Question: I have a buffered image that looks something like this.
How do I give it color? I am new to image processing in java any help would be greatly appreciated. This is a sample of the code that generates this picture.
'''
public BufferedImage getDifferenceImage(BufferedImage img1, BufferedImage img2) {
int width1 = img1.getWidth(); // Change - getWidth() and getHeight() for BufferedImage
int width2 = img2.getWidth(); // take no arguments
int height1 = img1.getHeight();
int height2 = img2.getHeight();
if ((width1 != width2) || (height1 != height2)) {
System.err.println("Error: Images dimensions mismatch");
System.exit(1);
}
// NEW - Create output Buffered image of type RGB
BufferedImage outImg = new BufferedImage(width, height, BufferedImage.TYPE_INT_RGB);
// Modified
long diff;
int result; // Stores output pixel
for (int i = 0; i < height1; i++) {
for (int j = 0; j < width1; j++) {
int rgb1 = img1.getRGB(j, i);
int rgb2 = img2.getRGB(j, i);
int r1 = (rgb1 >> 16) & 0xff;
int g1 = (rgb1 >> 8) & 0xff;
int b1 = (rgb1) & 0xff;
int r2 = (rgb2 >> 16) & 0xff;
int g2 = (rgb2 >> 8) & 0xff;
int b2 = (rgb2) & 0xff;
diff = Math.abs(r1 - r2); // Change
diff += Math.abs(g1 - g2);
diff += Math.abs(b1 - b2);
diff /= 255; // Change - Ensure result is between 0 - 255
// Make the difference image gray scale
// The RGB components are all the same
result = (diff << 16) | (diff << 8) | diff;
outImg.setRGB(j, i, result); // Set result
}
}
// Now return
return outImg;
}
'''
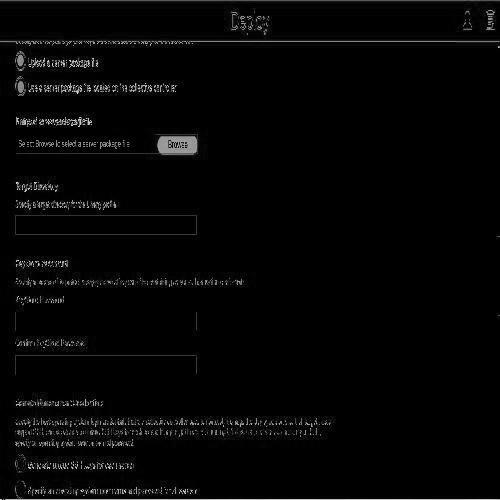
Answer: Try changing the code where you are calculating the difference between colours where instead of setting each of the colour channels to be the same and it generating grayscale, try setting each colour channel to be their own respective differences rather than adding up the differences in each colour channel. In other words, try this:
'''
// Modified - Changed to int as pixels are ints
int rDiff, gDiff, bDiff;
int result; // Stores output pixel
for (int i = 0; i < height1; i++) {
for (int j = 0; j < width1; j++) {
int rgb1 = img1.getRGB(j, i);
int rgb2 = img2.getRGB(j, i);
int r1 = (rgb1 >> 16) & 0xff;
int g1 = (rgb1 >> 8) & 0xff;
int b1 = (rgb1) & 0xff;
int r2 = (rgb2 >> 16) & 0xff;
int g2 = (rgb2 >> 8) & 0xff;
int b2 = (rgb2) & 0xff;
rDiff = Math.abs(r1 - r2); // Change
gDiff = Math.abs(g1 - g2);
bDiff = Math.abs(b1 - b2);
result = (rDiff << 16) | (gDiff << 8) | bDiff;
outImg.setRGB(j, i, result); // Set result
}
}
'''
---
# Edit - August 1, 2014
You mentioned that if there is difference between two pixels in their corresponding spots, we should set this colour to yellow (or purple / magenta). We can very easily do that. Simply calculate the added difference between all of the channels, and if it's not equal to 0, set the output colour to yellow (or purple / magenta). Else, just keep the colour the way it is. I'm also going to assume that you'll want to keep the pixels from the same if there is no difference. If you want to keep the pixels from to be the same, just change the variable in the code. In other words:
'''
// Modified - Changed to int as pixels are ints
int diff;
int result; // Stores output pixel
for (int i = 0; i < height1; i++) {
for (int j = 0; j < width1; j++) {
int rgb1 = img1.getRGB(j, i);
int rgb2 = img2.getRGB(j, i);
int r1 = (rgb1 >> 16) & 0xff;
int g1 = (rgb1 >> 8) & 0xff;
int b1 = (rgb1) & 0xff;
int r2 = (rgb2 >> 16) & 0xff;
int g2 = (rgb2 >> 8) & 0xff;
int b2 = (rgb2) & 0xff;
diff = Math.abs(r1 - r2); // Change
diff += Math.abs(g1 - g2);
diff += Math.abs(b1 - b2);
// Check for any differences
if (diff != 0) {
r1 = 255; // If there is, set output to yellow
g1 = 255;
b1 = 0;
/* // Use this for purple / magenta
r1 = 255;
g1 = 0;
b1 = 255; */
}
// If there are no differences, r1, g1 and b1
// will contain the original colours for image 1
// If there is, then r1, g1, b1 will be set to yellow
// Set output pixel
result = (r1 << 16) | (g1 << 8) | b1;
outImg.setRGB(j, i, result); // Set result
}
}
'''